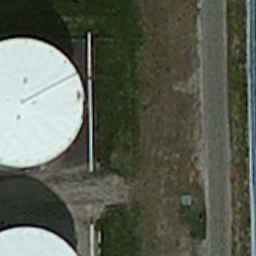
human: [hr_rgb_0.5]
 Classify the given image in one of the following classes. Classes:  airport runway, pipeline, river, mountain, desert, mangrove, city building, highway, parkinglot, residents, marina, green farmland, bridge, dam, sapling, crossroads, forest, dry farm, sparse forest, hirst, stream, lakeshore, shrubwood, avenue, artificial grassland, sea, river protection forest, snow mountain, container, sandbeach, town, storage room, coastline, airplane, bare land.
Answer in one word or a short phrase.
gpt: storage room